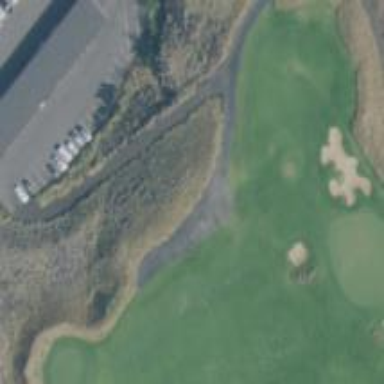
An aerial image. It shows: Footway that serves as golf path.